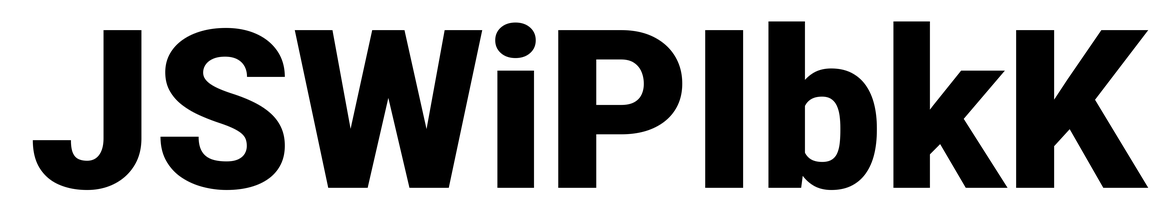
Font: Roboto_Black